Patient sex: M
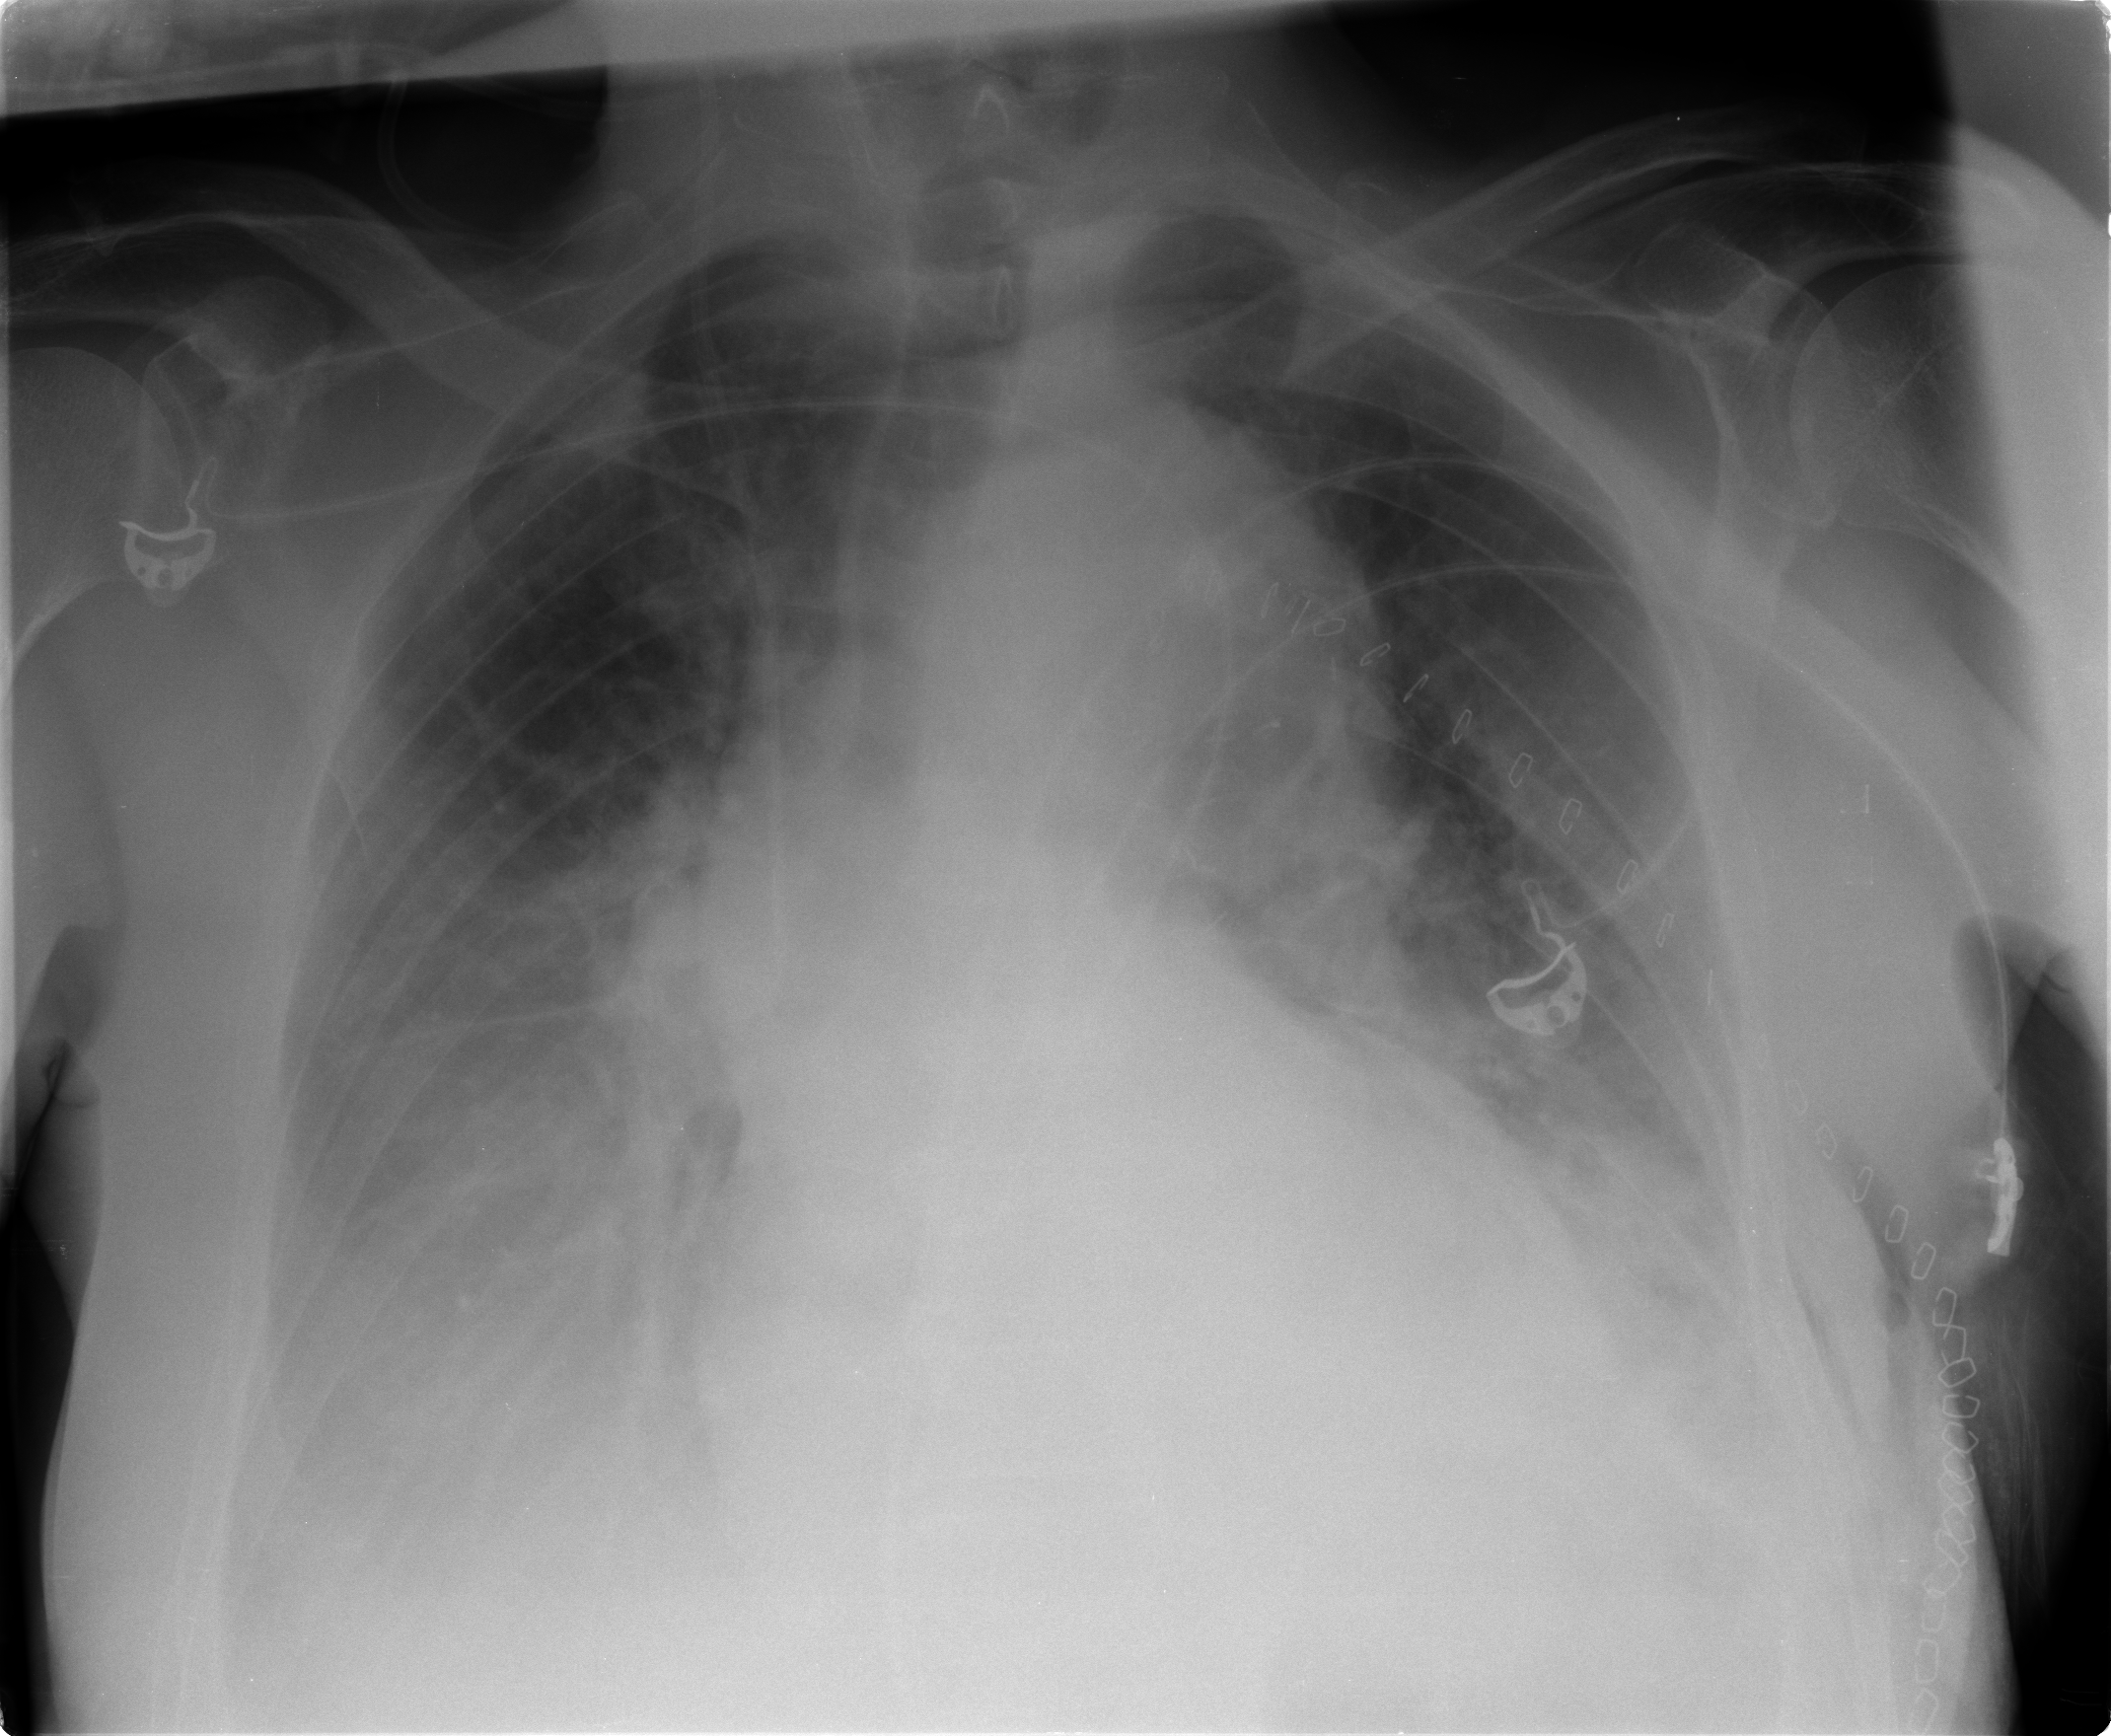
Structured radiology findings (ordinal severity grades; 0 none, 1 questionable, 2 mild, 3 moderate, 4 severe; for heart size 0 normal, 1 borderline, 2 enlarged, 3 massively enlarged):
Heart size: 0
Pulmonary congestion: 2
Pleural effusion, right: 2
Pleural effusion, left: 2
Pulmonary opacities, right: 0
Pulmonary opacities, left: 1
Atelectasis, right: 2
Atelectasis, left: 2